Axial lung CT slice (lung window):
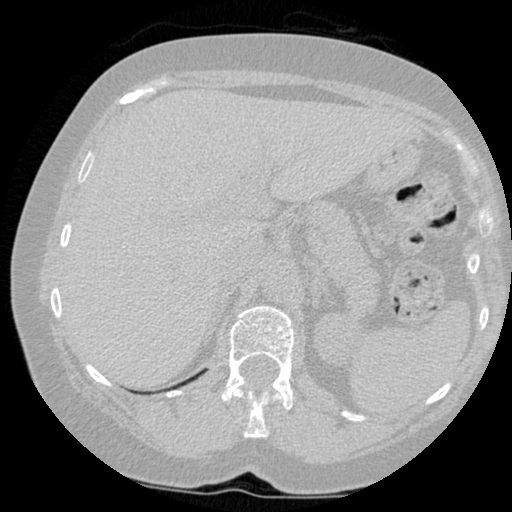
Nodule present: no